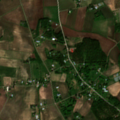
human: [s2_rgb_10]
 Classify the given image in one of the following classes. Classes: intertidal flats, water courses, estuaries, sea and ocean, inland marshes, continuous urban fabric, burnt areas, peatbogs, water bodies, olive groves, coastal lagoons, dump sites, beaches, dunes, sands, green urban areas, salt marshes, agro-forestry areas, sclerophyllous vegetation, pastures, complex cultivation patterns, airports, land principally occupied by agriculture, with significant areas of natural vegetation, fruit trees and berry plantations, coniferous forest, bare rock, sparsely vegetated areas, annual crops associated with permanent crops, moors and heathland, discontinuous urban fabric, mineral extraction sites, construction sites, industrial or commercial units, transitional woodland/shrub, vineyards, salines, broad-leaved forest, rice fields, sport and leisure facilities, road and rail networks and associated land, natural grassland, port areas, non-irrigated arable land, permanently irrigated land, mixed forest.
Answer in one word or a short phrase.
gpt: discontinuous urban fabric, non-irrigated arable land, land principally occupied by agriculture, with significant areas of natural vegetation, mixed forest